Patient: sex M, age 29
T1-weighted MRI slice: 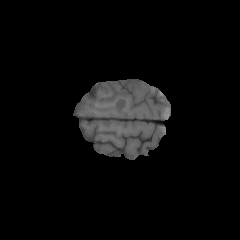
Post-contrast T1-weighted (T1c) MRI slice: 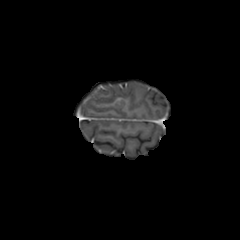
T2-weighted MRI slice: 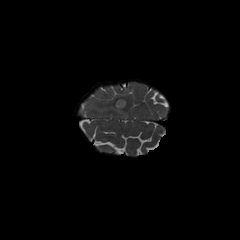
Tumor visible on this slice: yes
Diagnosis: Glioblastoma, IDH-wildtype
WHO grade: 4